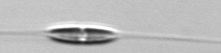
Label: Cylindrotheca